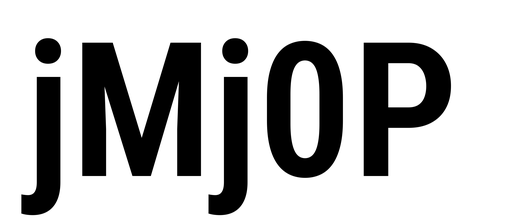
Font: Roboto_Condensed_SemiBold